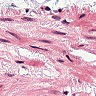
Metastatic tissue present: no